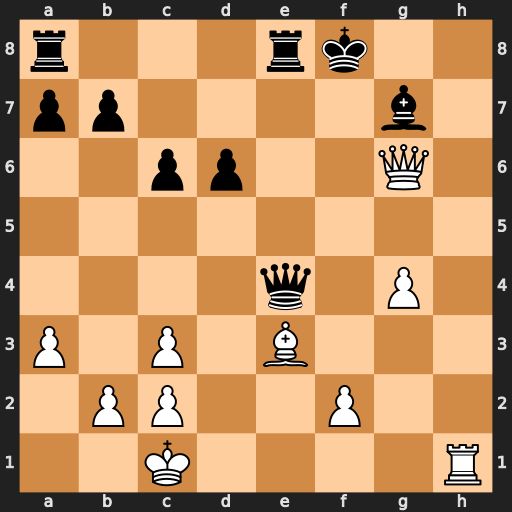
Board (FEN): r3rk2/pp4b1/2pp2Q1/8/4q1P1/P1P1B3/1PP2P2/2K4R
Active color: w
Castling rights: -
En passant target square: -
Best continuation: Rh8+ Bxh8 Bh6+ Ke7 Qxe4+